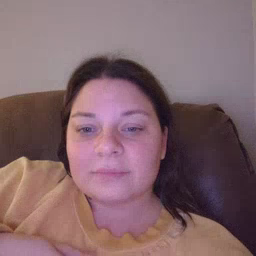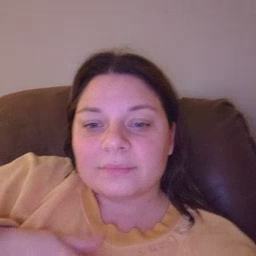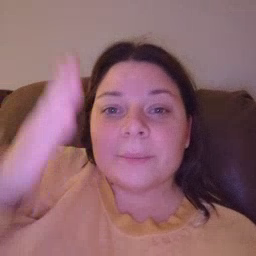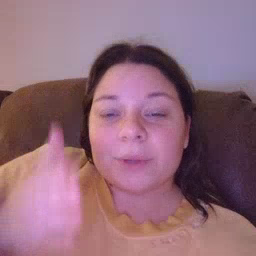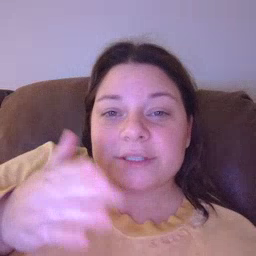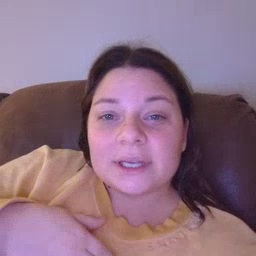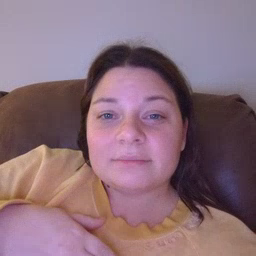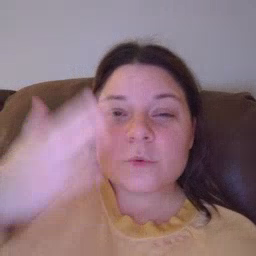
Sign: person